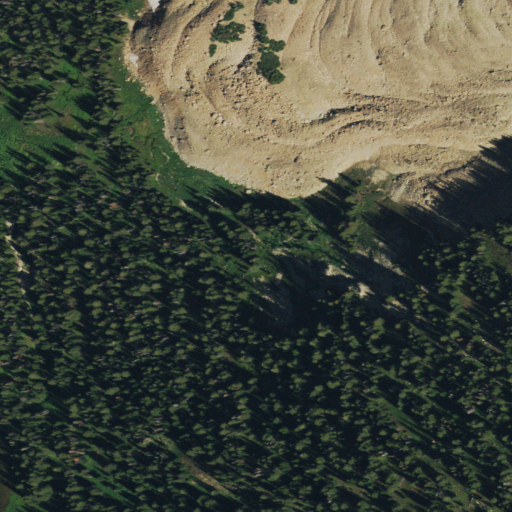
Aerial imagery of depression(s) in Colorado named Buck Creek Basin containing evergreen forest, shrub, barren land, grassland, woody wetlands, and herbaceous wetlands